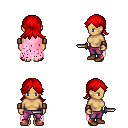
a pixel art fantasy rpg character, female body template, human, tanned skin, pink tattered cape, magenta pants, red loose hair, leather bracers, brown shoes, dagger, four views (front, back, left, right), 2x2 character sprite sheet, small pixel art, hard edges, no anti-aliasing